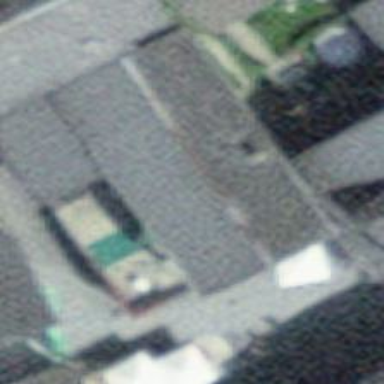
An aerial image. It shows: Cafe.